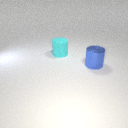
large blue metal cylinder in front of large cyan rubber cylinder